Question: I have the below tables

I want to delete the data corresponding to the from both the tables. I have studied that JOIN can not be applied with DELETE in sqlite so i have tried the below query
'''
DELETE FROM optionToValues WHERE optionToValues.optionId IN
(SELECT optionToValues.optionId
FROM optionToValues
JOIN productOptions on productOptions.optionId = optionToValues.optionId
WHERE productOptions.product_id = 82)
'''
But no delete operation is performed. Please suggest me something how we can achieve this. Any help is appreciated.
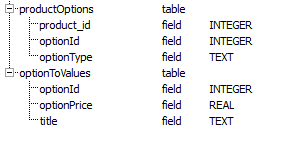
Answer: You'll want this --
'''
DELETE
FROM optionToValues
WHERE optionId IN ( SELECT optionId FROM productOptions WHERE product_id = 82 )
'''
and
'''
DELETE
FROM productOptions
WHERE product_id = 82
'''